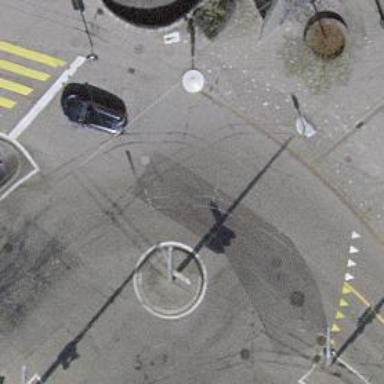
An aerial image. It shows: Secondary road with asphalt surface leading to roundabout. The roundabout has trolley wires above it.